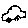
Label: car